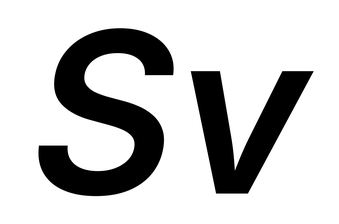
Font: Inter-Italic_SemiBold_Italic